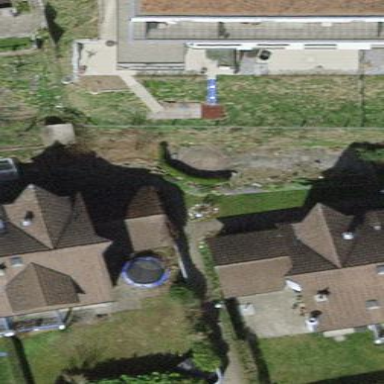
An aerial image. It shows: Semi-detached house.